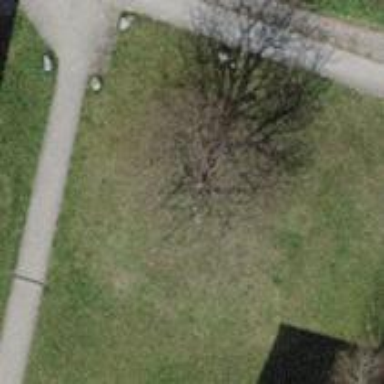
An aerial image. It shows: Needle-leaved tree in natural setting.